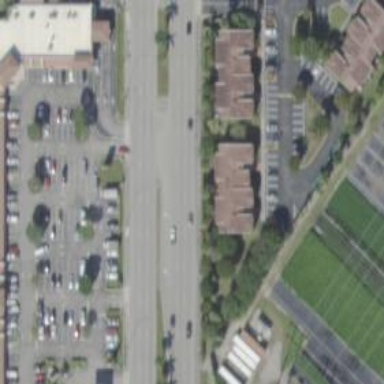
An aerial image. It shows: Asphalt road at the secondary link level.